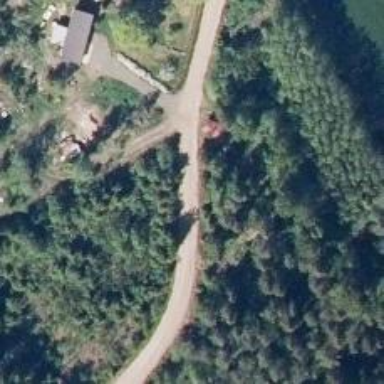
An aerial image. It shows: Unclassified road.